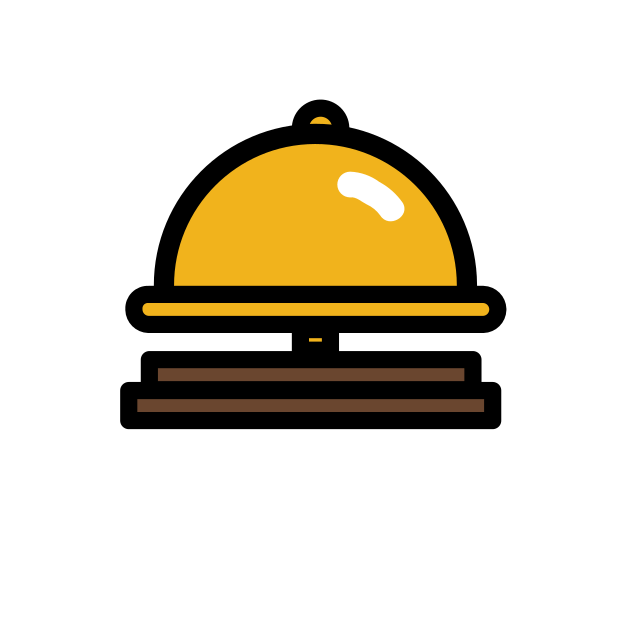
bellhop bell